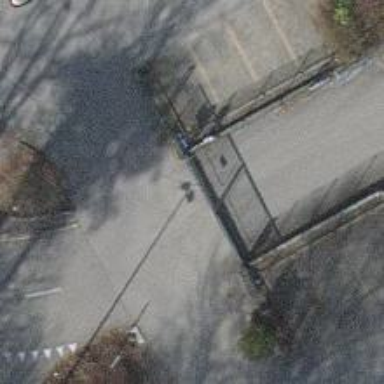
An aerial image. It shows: Gate.